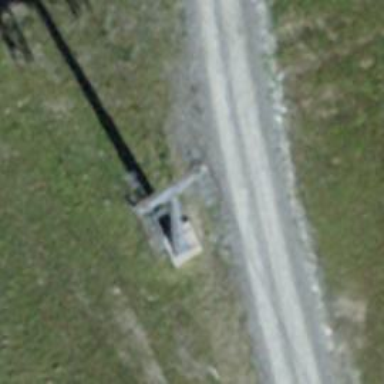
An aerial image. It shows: Pylon used for aerialway.